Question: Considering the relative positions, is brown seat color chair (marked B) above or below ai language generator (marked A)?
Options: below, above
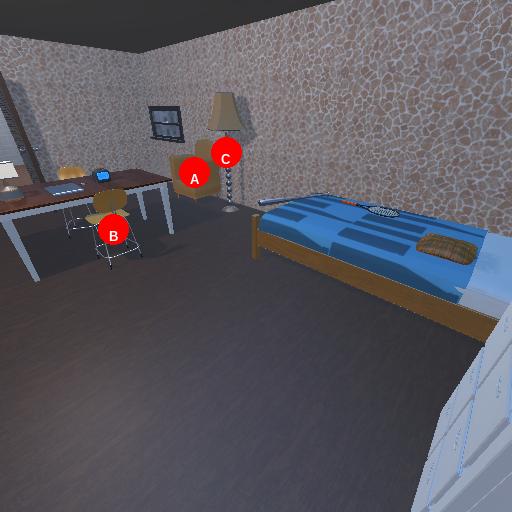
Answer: below